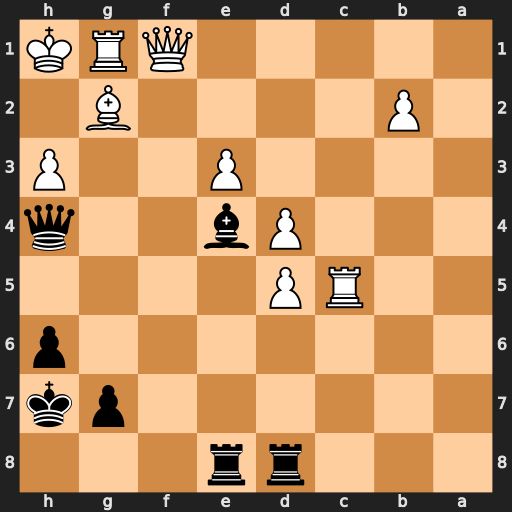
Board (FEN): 3rr3/6pk/7p/2RP4/3Pb2q/4P2P/1P4B1/5QRK
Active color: b
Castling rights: -
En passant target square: -
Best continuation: Qxh3#